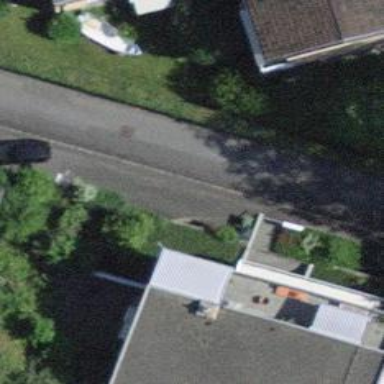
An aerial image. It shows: Sidewalk.